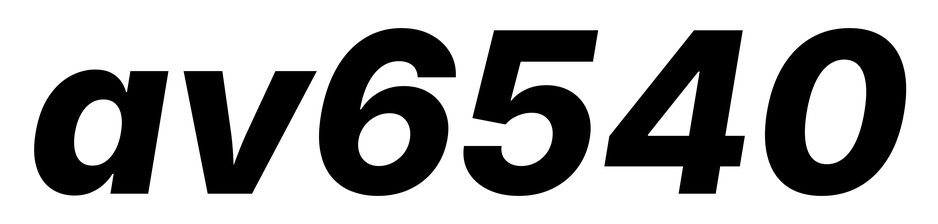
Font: Inter-Italic_ExtraBold_Italic